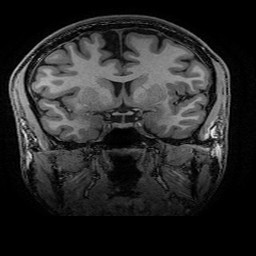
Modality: T1w
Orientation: sagittal
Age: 25
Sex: male
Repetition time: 0.0077 s
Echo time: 0.0034 s